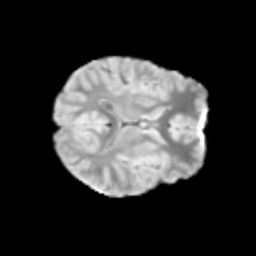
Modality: T2w
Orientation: axial
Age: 9
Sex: male
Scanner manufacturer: siemens
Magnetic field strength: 3 T
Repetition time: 3.8 s
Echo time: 0.07 s